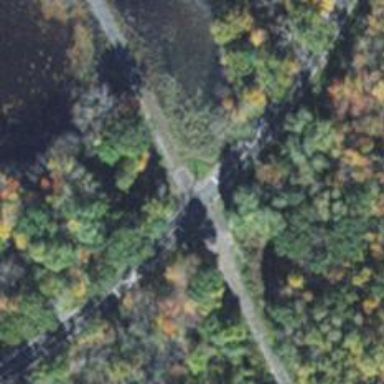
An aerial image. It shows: Railway crossing.